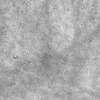
Atmospheric dust classification: not_dusty